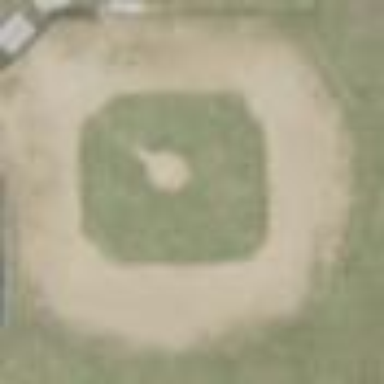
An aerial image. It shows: Baseball pitch for leisure land activities.